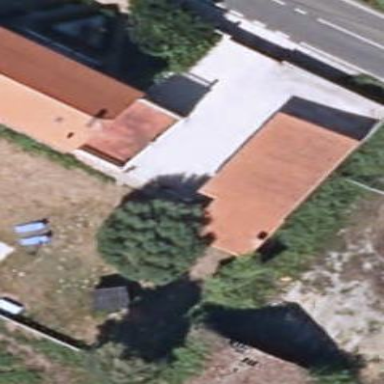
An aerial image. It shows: Carport building.